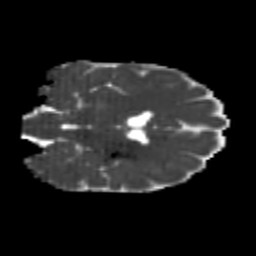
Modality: MD
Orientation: coronal
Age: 25
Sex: female
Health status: healthy
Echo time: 0.074 s